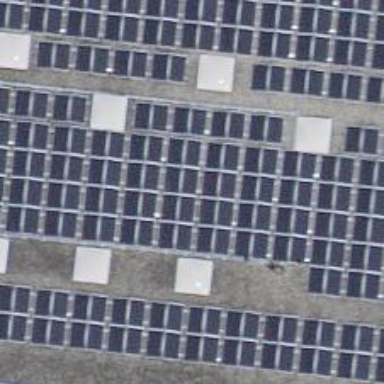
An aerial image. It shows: Solar power generator utilizing photovoltaic technology with solar photovoltaic panels.